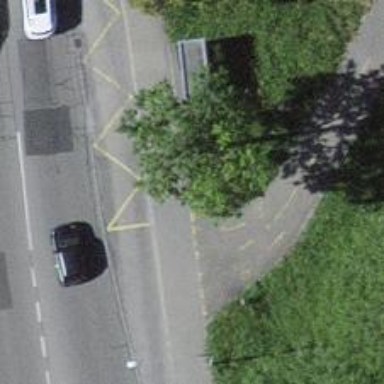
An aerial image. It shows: Post box is visible.